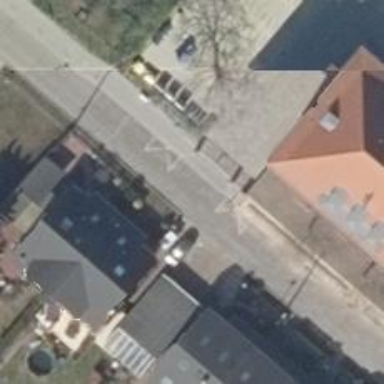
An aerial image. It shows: Residential road with sidewalk on the left.